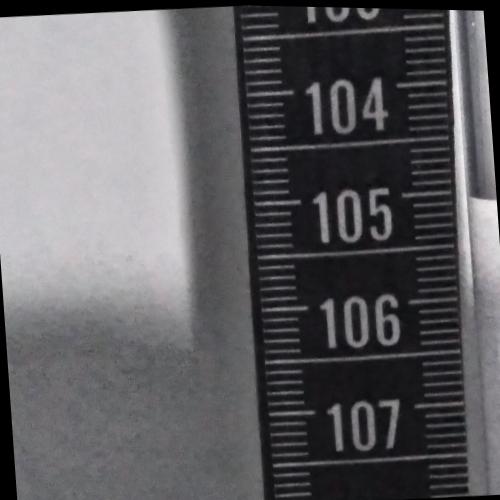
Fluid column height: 105.1 cm